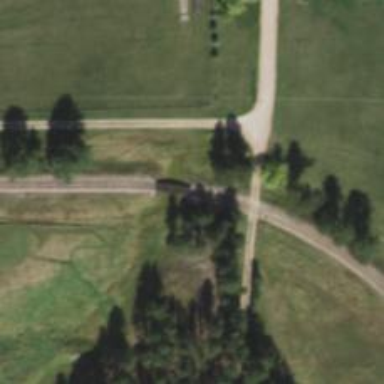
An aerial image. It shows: Railway bridge.